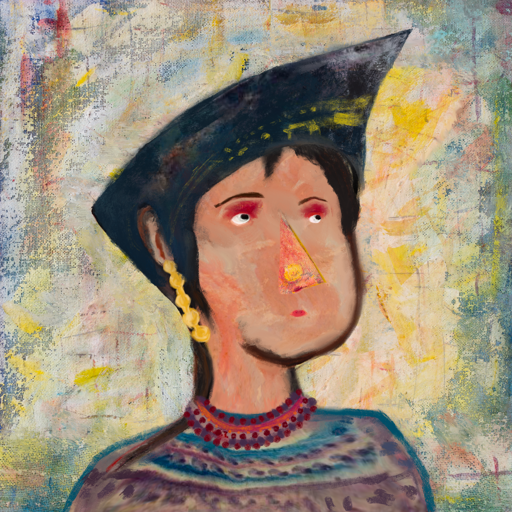
Background: Irani, Head And Neck Side: Roy_Bahadur, Face Side: Irani, Bust: HillGirl, Hair Side: Roy_Bahadur, Head Accessory: Irani, Second Necklace: Blank, Necklace: Roy_Bahadur, Baby: Blank